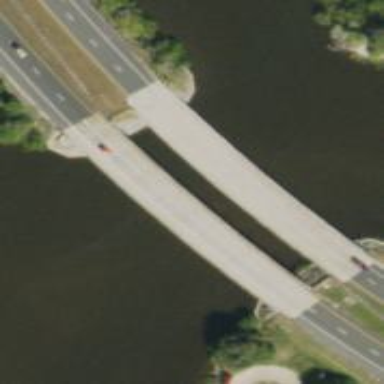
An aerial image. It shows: Primary highway crossing over bridge.